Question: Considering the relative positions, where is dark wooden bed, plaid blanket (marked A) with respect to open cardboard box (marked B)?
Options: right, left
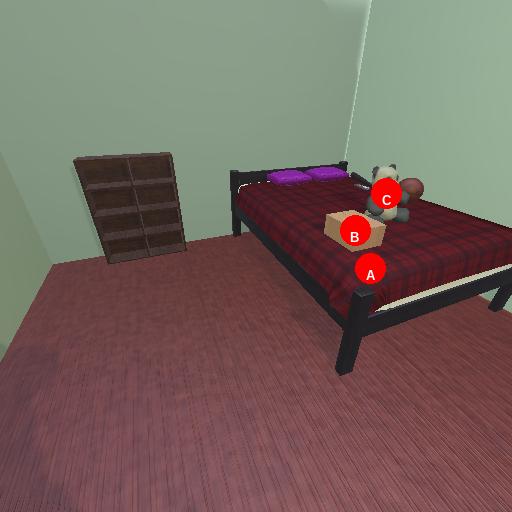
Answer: right